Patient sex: F
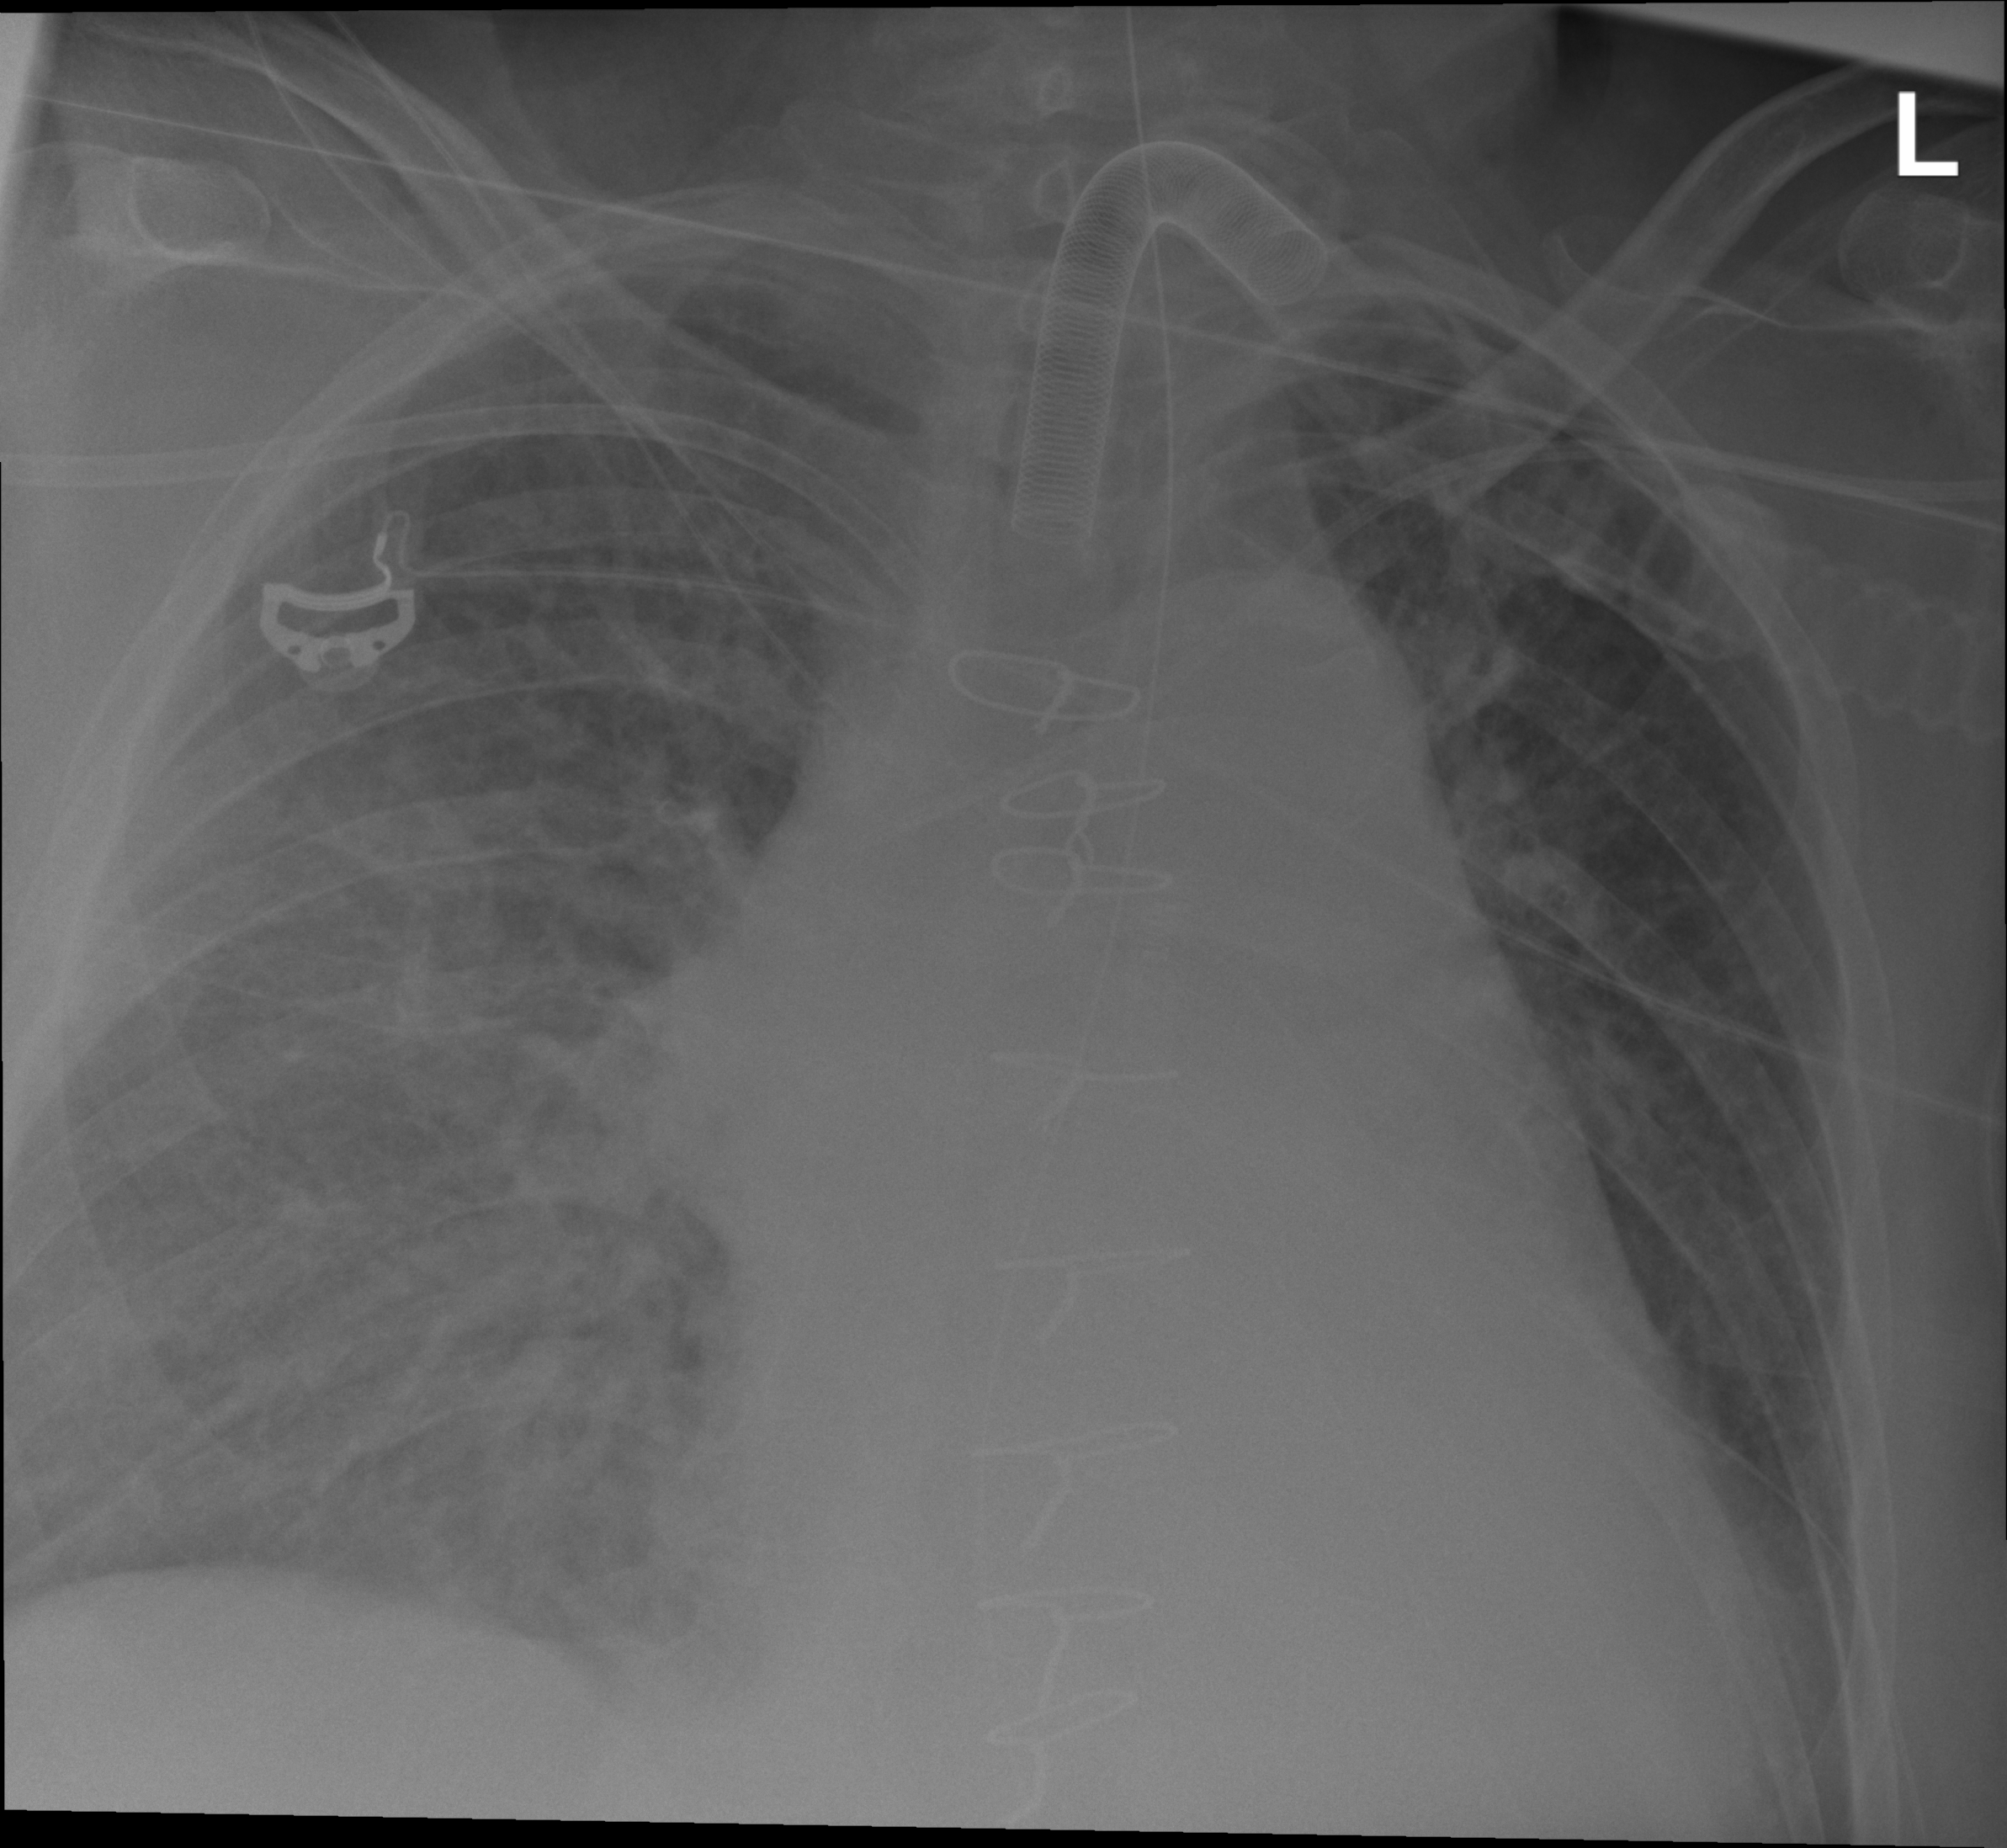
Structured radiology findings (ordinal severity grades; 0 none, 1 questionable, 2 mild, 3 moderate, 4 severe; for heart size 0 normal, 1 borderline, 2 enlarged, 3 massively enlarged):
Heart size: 2
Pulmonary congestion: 3
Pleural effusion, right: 2
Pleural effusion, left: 2
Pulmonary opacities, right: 1
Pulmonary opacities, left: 1
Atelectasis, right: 2
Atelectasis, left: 2